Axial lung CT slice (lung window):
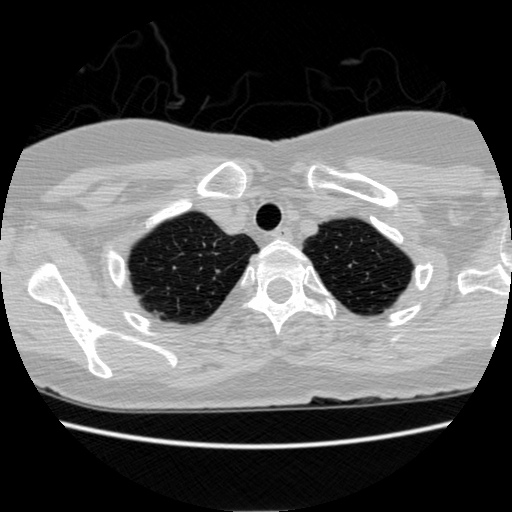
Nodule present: no